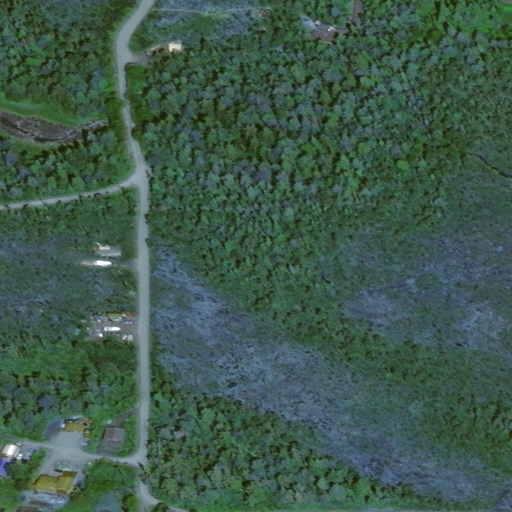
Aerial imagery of cape in Alaska named Rock Point containing only unknown